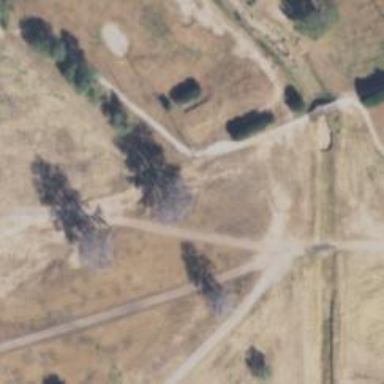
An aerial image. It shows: Path designated for golf carts.